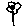
Label: flower